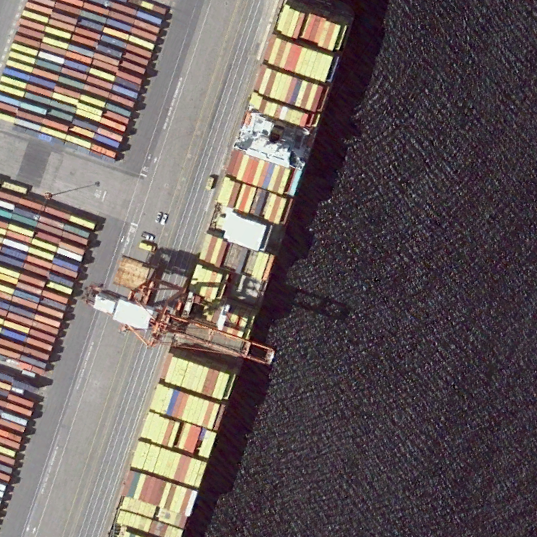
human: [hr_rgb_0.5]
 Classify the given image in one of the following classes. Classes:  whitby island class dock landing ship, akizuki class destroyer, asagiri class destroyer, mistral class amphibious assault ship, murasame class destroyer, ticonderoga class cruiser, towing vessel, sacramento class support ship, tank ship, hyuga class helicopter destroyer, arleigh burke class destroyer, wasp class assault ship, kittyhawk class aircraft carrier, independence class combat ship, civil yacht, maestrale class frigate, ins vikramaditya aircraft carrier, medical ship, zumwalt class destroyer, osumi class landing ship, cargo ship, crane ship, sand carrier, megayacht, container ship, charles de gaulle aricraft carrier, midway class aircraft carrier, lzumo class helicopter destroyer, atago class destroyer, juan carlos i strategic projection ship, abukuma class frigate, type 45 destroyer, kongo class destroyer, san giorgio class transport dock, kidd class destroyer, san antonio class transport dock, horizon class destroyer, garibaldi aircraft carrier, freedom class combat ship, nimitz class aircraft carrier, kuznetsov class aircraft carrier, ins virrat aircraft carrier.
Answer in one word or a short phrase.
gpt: Container ship